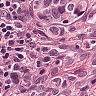
Metastatic tissue present: yes